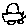
Label: car